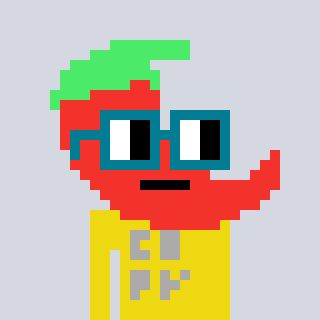
a pixel art character with square dark green glasses, a chilli-shaped head and a yellow-colored body on a cool background